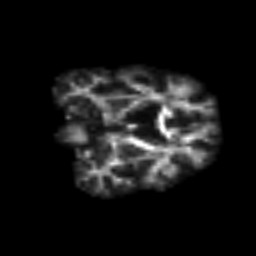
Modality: FA
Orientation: coronal
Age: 64
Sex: male
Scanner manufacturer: siemens
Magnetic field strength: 3 T
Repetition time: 3.2 s
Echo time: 0.081 s